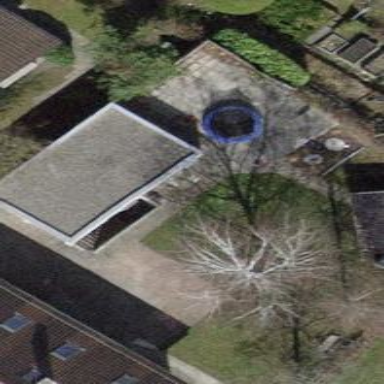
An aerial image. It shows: Garage building.